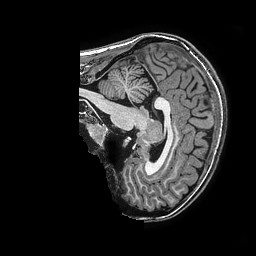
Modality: T1w
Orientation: sagittal
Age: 18
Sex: female
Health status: ill
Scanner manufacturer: ge
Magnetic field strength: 3 T
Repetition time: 0.0077 s
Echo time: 0.003436 s